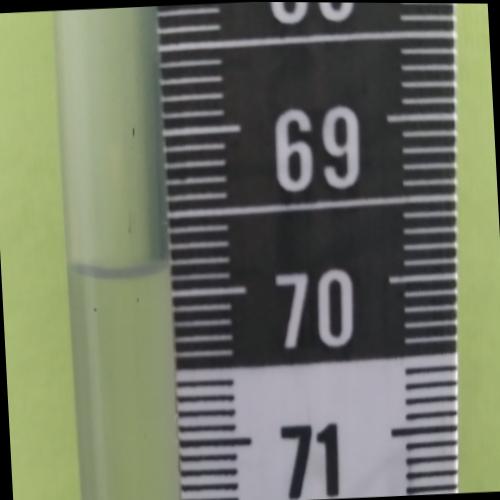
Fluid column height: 69.8 cm